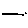
Label: line